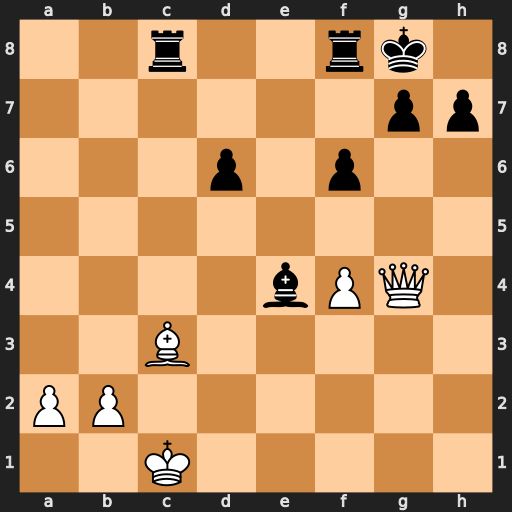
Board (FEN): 2r2rk1/6pp/3p1p2/8/4bPQ1/2B5/PP6/2K5
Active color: w
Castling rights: -
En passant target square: -
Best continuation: Qe6+ Kh8 Qxe4